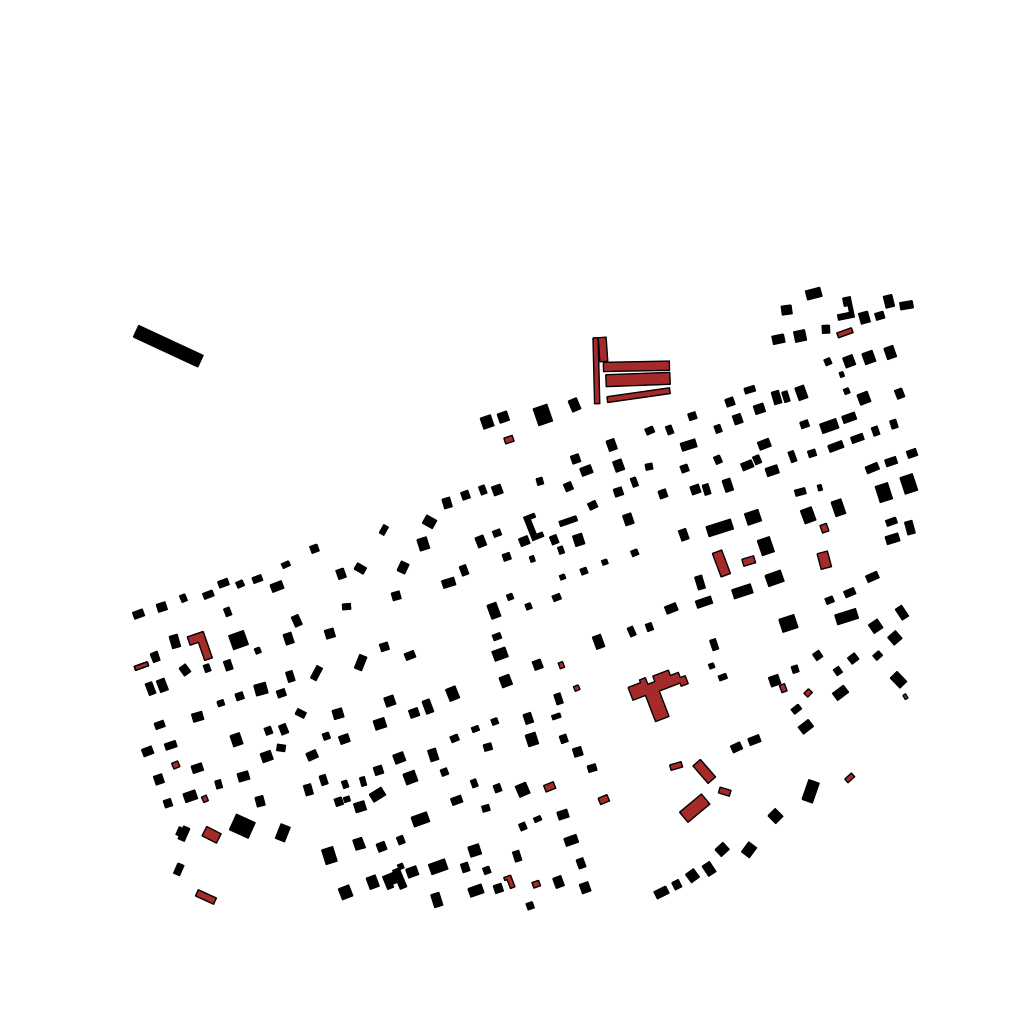
Tags: overhead vector_map, industrial, recreation, residential, transport, soviet, individual_rise, low_rise, density_2, Building, Facility, 1.0 km²